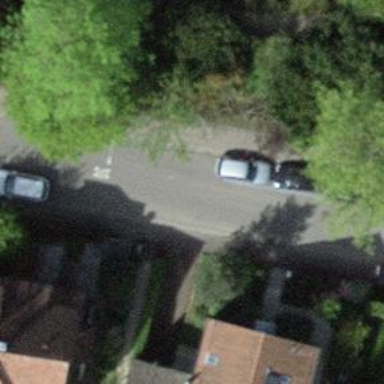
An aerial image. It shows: Gravel footway.